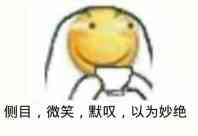
Label: emoji